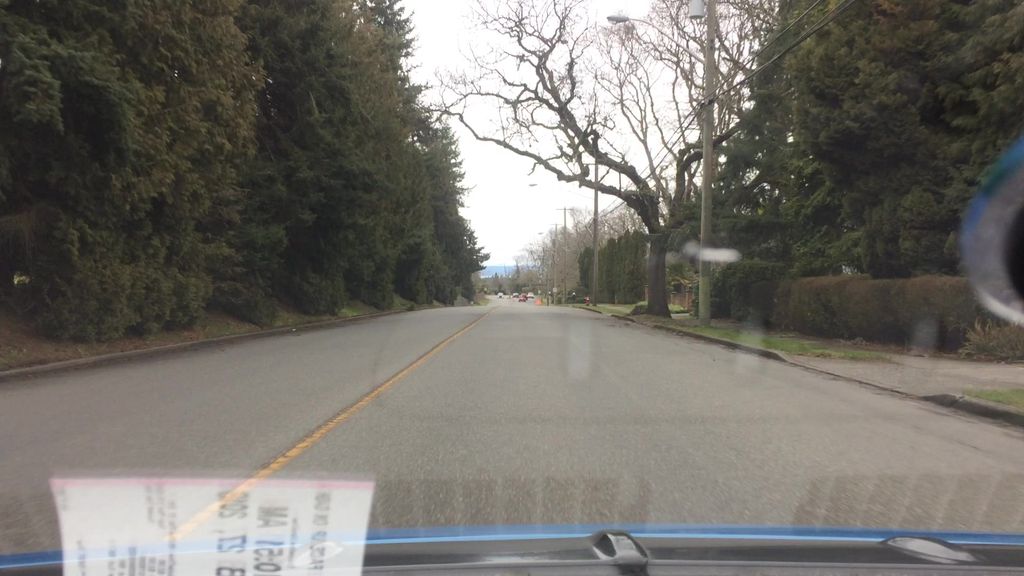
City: victoria